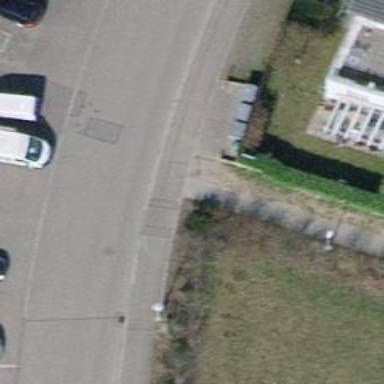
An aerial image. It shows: Bollard.